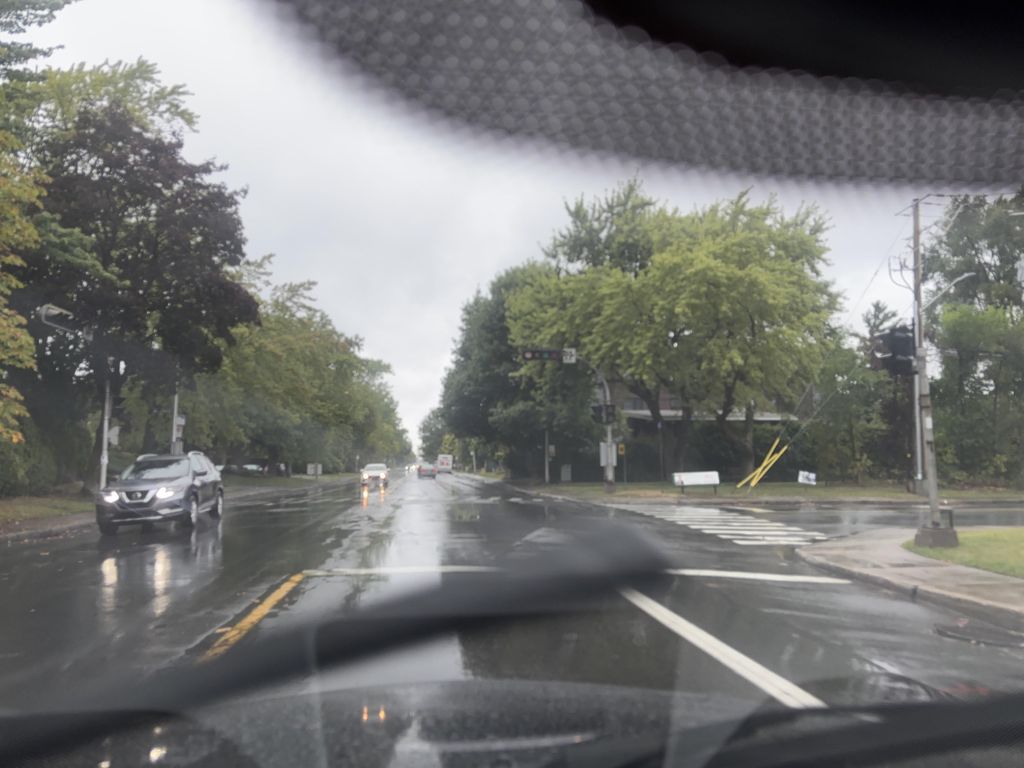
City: montreal